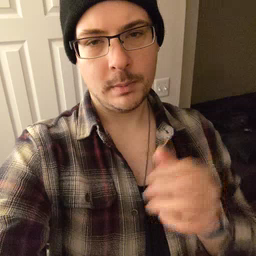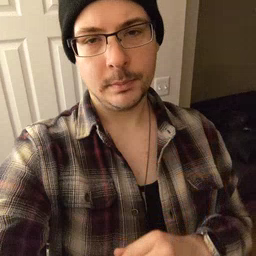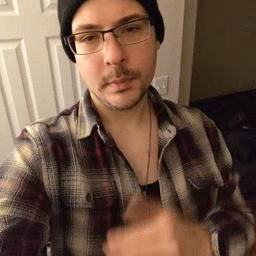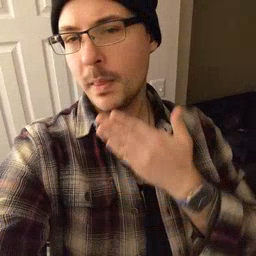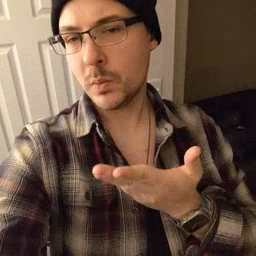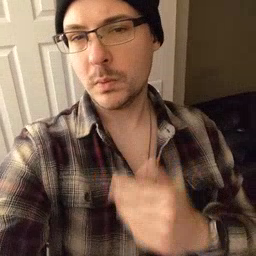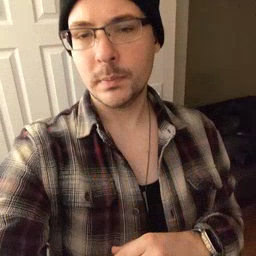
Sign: thankyou